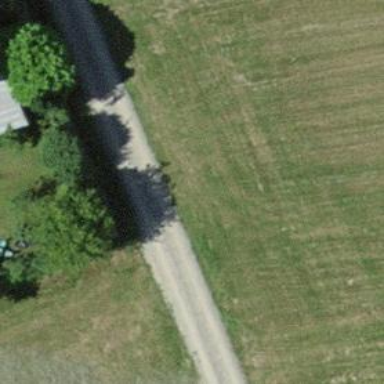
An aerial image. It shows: Agricultural track with grade2 surface. Only agricultural vehicles are allowed on this road.